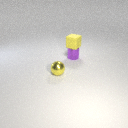
small purple metal cylinder below small yellow rubber cube